Interaction volume radius: 5 \u00c5
Interaction volume height: 10 \u00c5
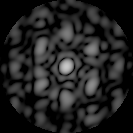
Disorder parameter: 0.5423